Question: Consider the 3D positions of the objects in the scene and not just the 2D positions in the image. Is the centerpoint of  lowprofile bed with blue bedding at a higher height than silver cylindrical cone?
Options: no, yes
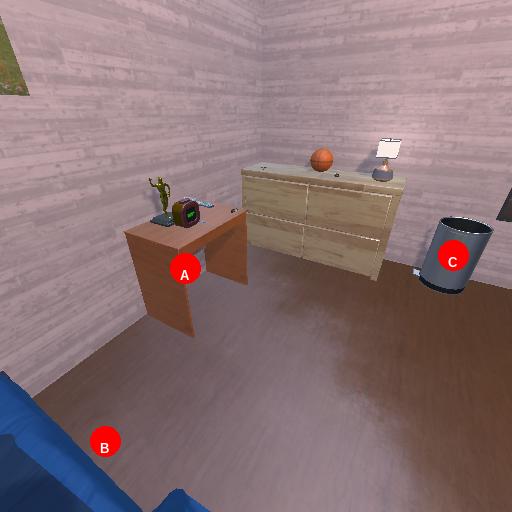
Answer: no